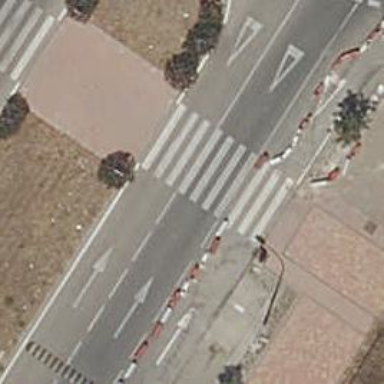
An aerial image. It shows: Marked road crossing with visible markings.